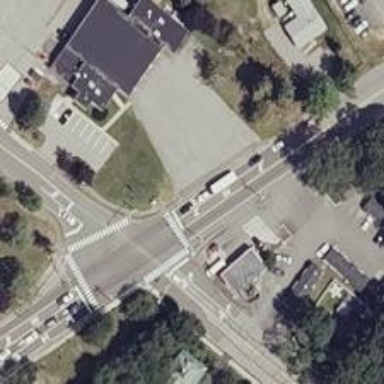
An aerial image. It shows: Zebra crossing on footway.